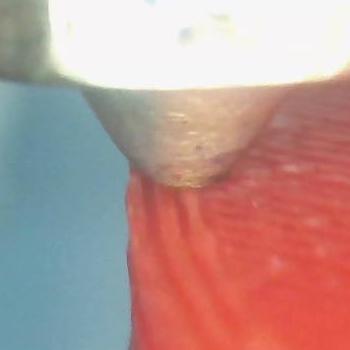
Flow rate: 37%